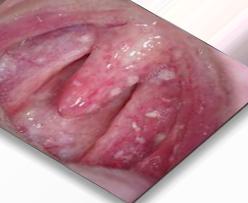
Condition: Mouth Ulcer